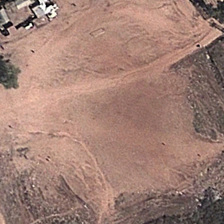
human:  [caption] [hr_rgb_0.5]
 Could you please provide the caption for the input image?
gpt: here is an large area of bare land with some buildings and plants nearby .

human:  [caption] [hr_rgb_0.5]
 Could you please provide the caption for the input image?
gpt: here is an large area of bare land with some buildings and plants nearby .

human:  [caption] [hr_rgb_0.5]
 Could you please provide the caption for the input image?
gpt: here is an large area of bare land with some buildings and plants nearby .

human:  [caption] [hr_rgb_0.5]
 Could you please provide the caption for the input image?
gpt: here is an large area of bare land with some buildings and plants nearby .

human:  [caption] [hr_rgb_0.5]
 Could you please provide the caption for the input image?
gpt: here is an large area of bare land with some buildings and plants nearby .